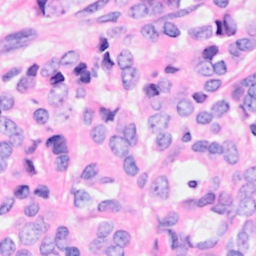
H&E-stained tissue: Breast